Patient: sex F, age 56
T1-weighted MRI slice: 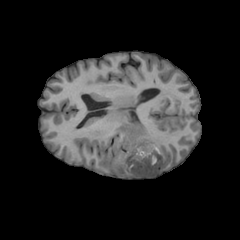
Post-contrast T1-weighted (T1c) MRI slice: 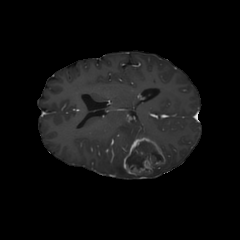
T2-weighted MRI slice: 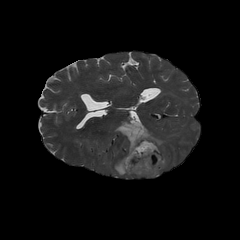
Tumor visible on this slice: yes
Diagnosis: Glioblastoma, IDH-wildtype
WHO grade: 4